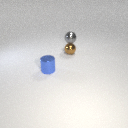
small brown metal sphere below small gray metal sphere